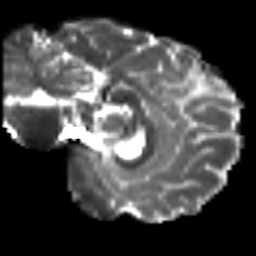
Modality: T2w
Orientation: sagittal
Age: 23
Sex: female
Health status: ill
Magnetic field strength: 3 T
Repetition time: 9 s
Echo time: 0.093 s